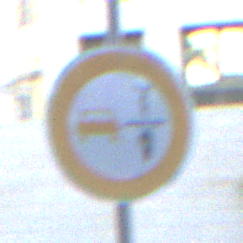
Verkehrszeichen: VerbotUeberholenEinspurigeFahrzeuge
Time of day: SunriseSunset
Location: Outdoor (Urban)
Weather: Clear
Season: NotSpecified
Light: Natural